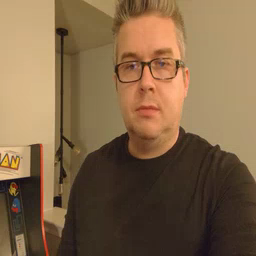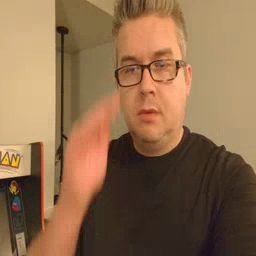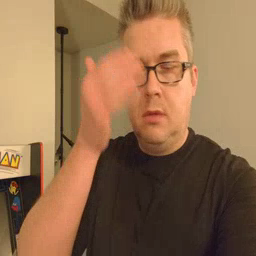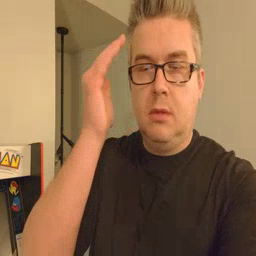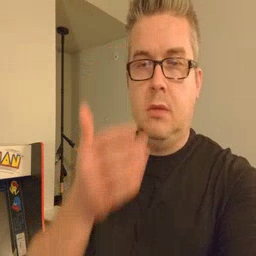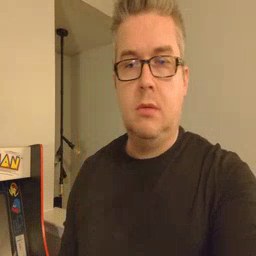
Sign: sleepy